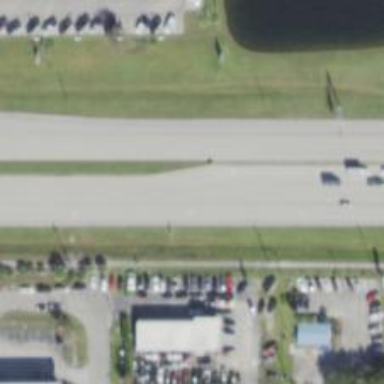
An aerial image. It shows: Asphalt road classified as trunk highway.